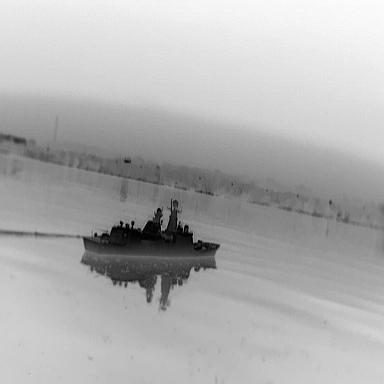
There is a warship in the infrared image.